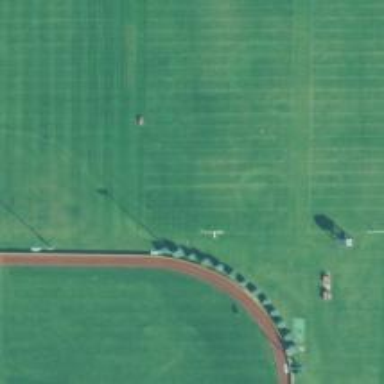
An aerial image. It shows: Grass pitch designated for American football in leisure land area.